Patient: sex M, age 45
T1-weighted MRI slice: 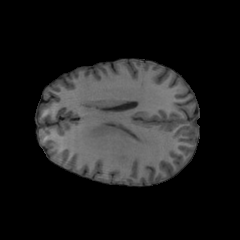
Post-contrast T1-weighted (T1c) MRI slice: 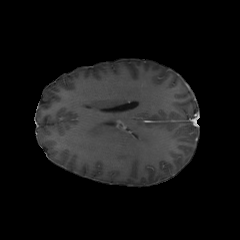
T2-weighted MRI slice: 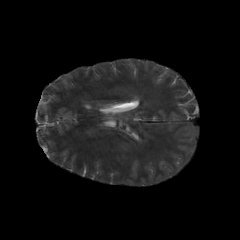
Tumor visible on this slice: no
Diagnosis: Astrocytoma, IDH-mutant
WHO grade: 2